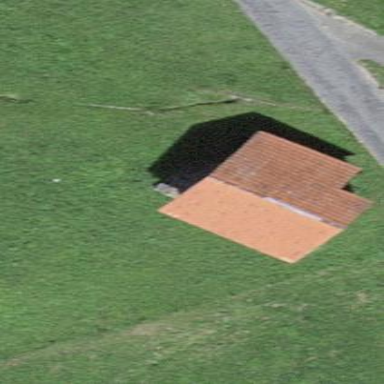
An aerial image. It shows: Rural barn.